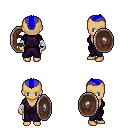
a pixel art fantasy rpg character, female body template, human, tanned skin, purple robe, white pants, blue short mohawk hairstyle, white cloth bandages, shield, four views (front, back, left, right), 2x2 character sprite sheet, small pixel art, hard edges, no anti-aliasing